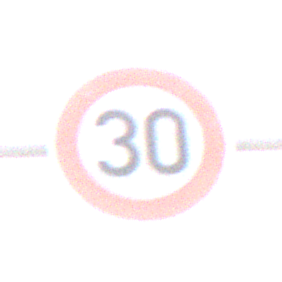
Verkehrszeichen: Geschwindigkeit30
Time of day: Midday
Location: Outdoor (Nature)
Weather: PartlyCloudy
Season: NotSpecified
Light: Natural